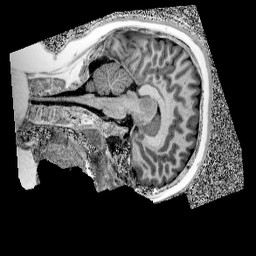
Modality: UNIT1
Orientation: sagittal
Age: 11
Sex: male
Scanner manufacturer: siemens
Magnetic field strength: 3 T
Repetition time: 4 s
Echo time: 0.00299 s